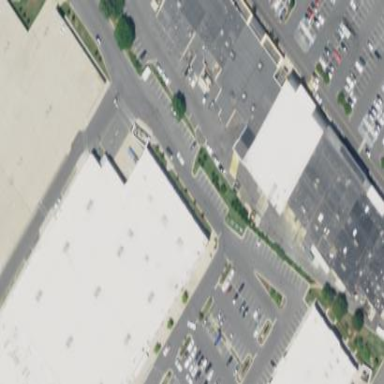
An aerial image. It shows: Retail building.